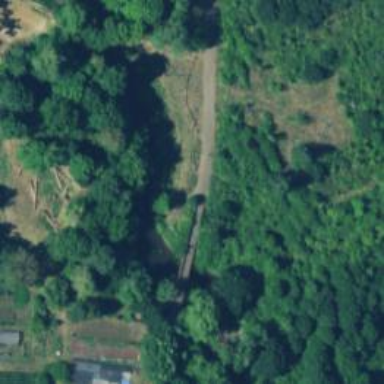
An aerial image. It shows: Path on bridge.